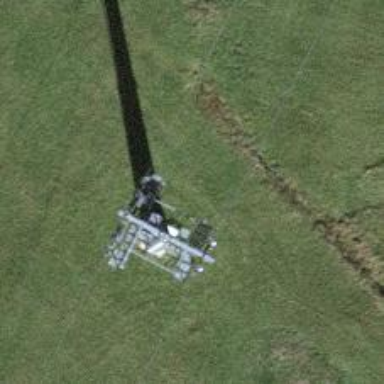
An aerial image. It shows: Pylon for aerialway.